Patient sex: M
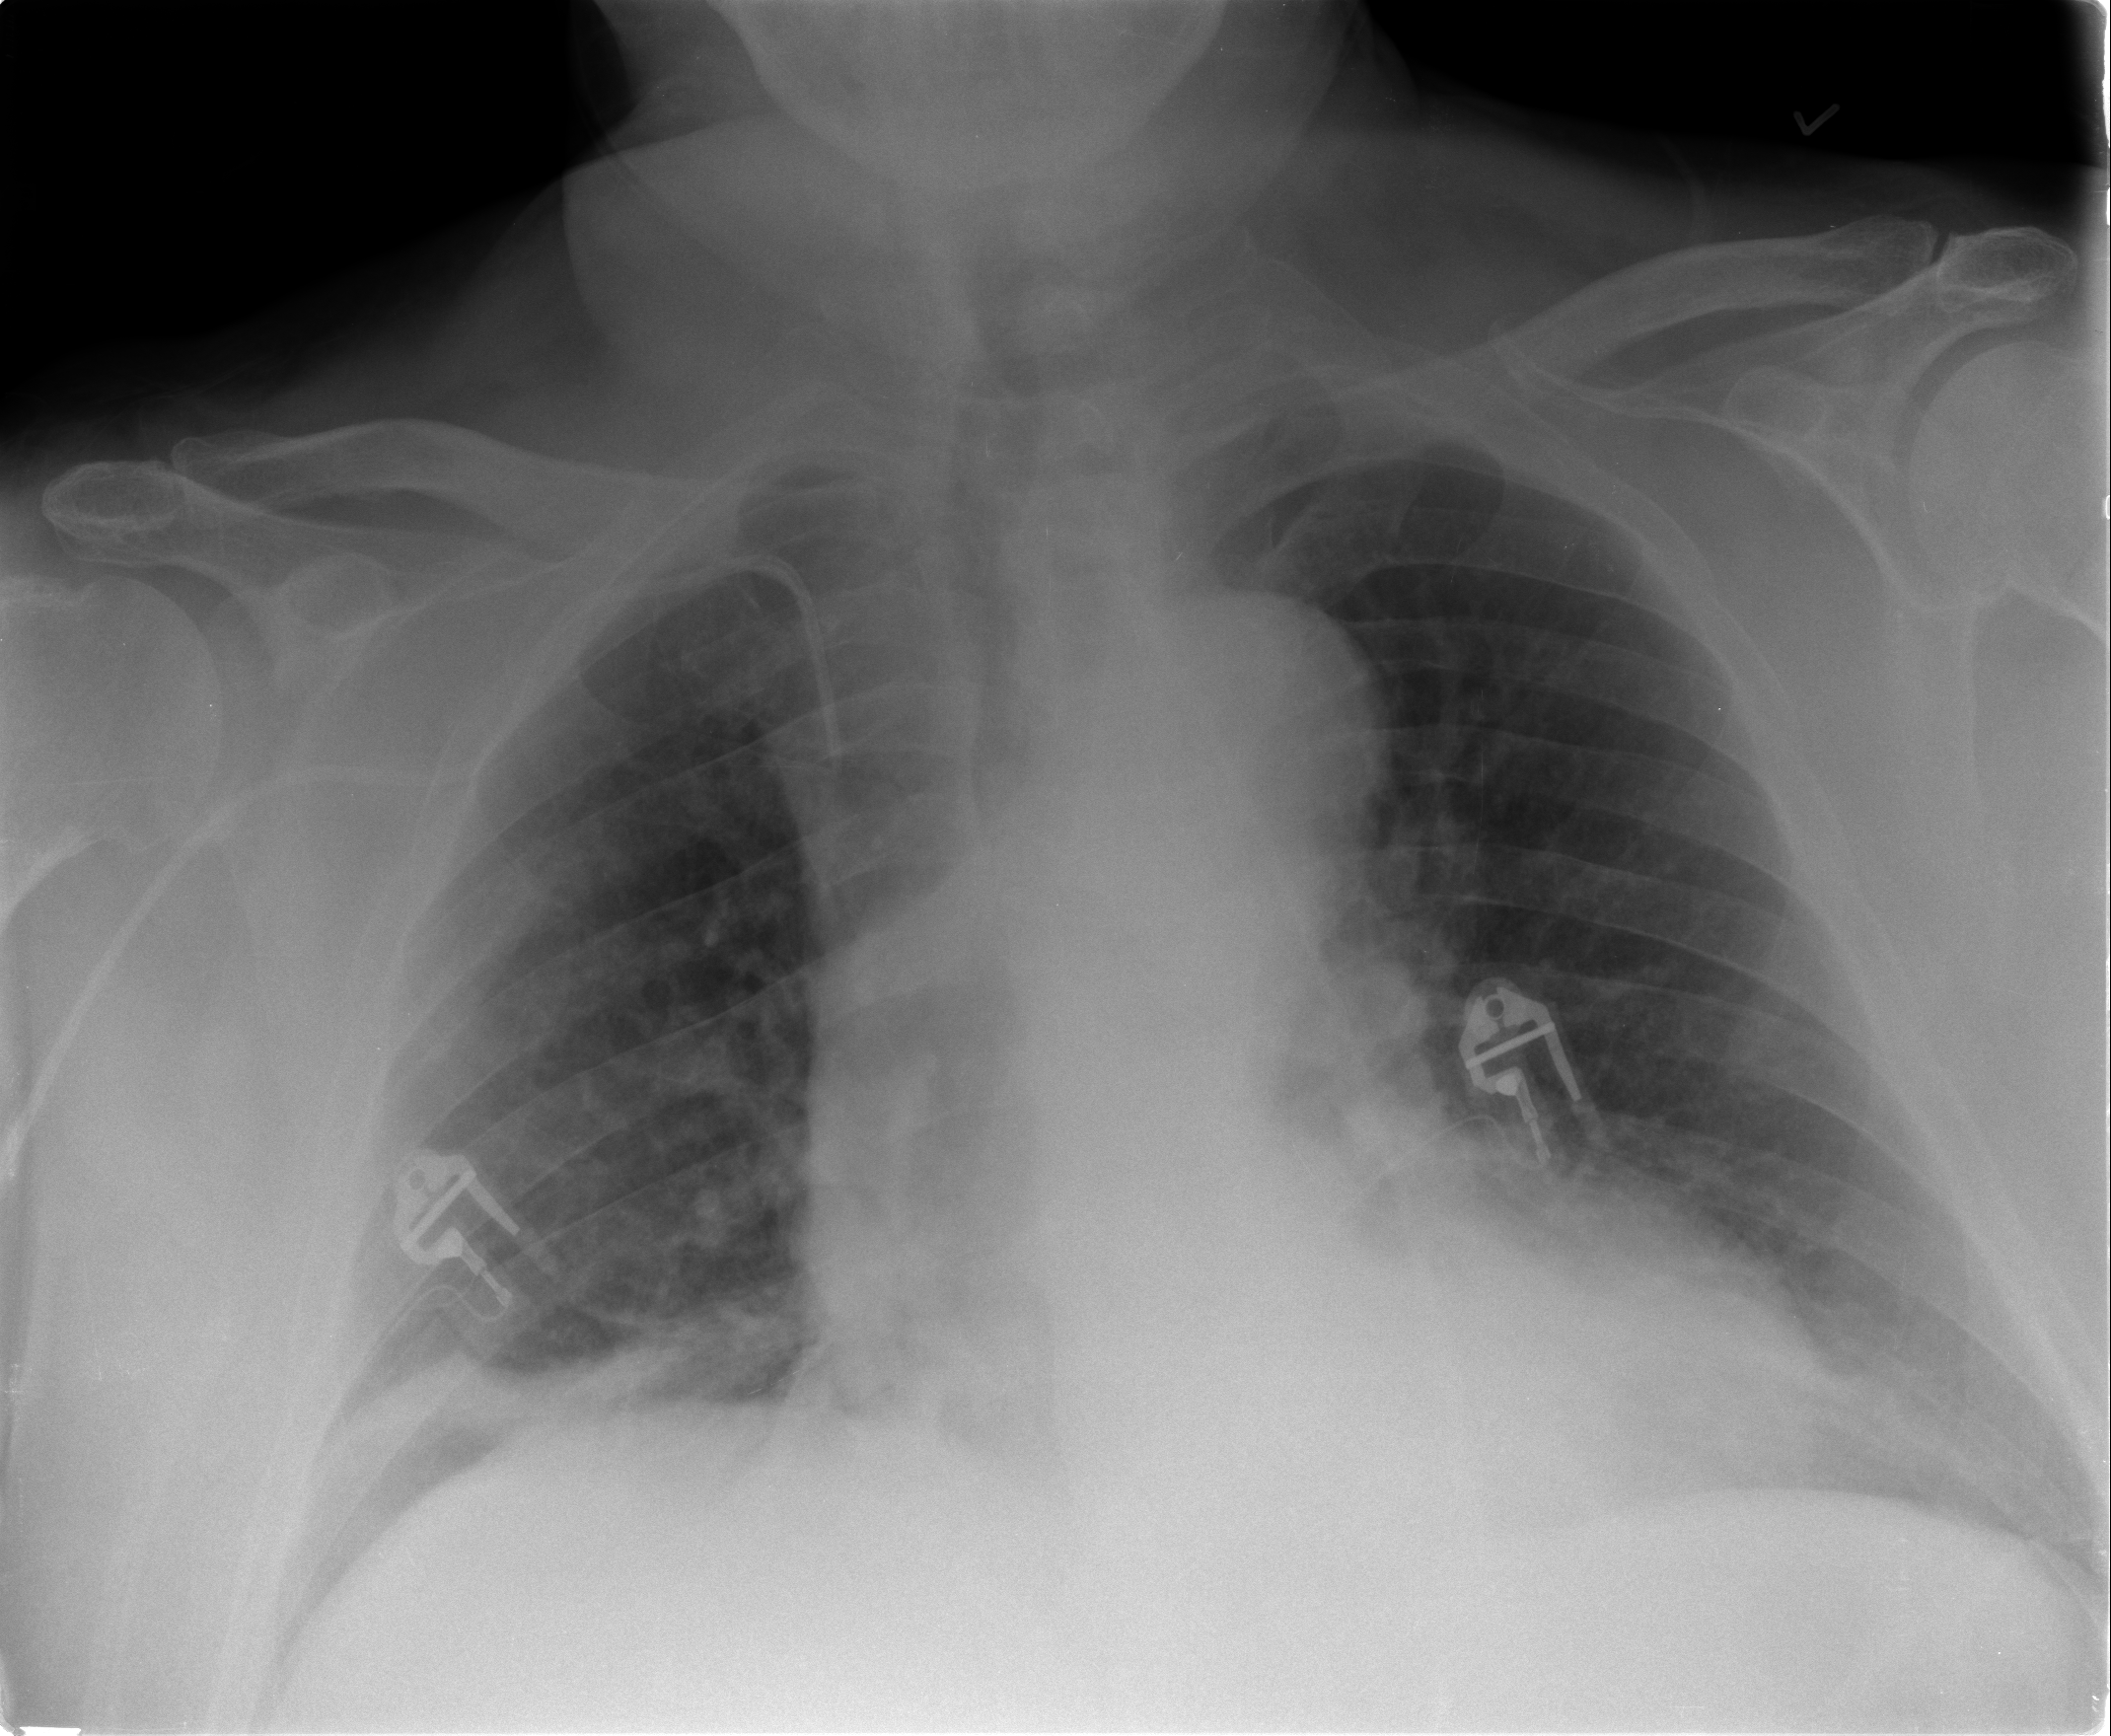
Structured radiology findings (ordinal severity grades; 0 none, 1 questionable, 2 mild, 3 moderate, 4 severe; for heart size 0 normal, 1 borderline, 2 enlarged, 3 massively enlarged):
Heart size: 2
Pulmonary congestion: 1
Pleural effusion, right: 1
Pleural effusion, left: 0
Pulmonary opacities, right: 1
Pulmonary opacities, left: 0
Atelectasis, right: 2
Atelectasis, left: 2